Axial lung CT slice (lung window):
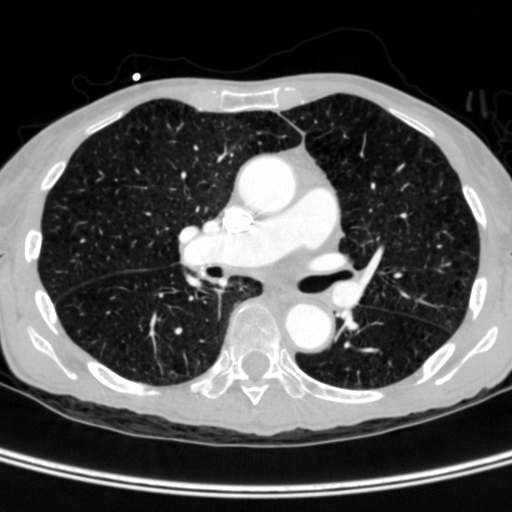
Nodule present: no